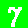
Digit: 7